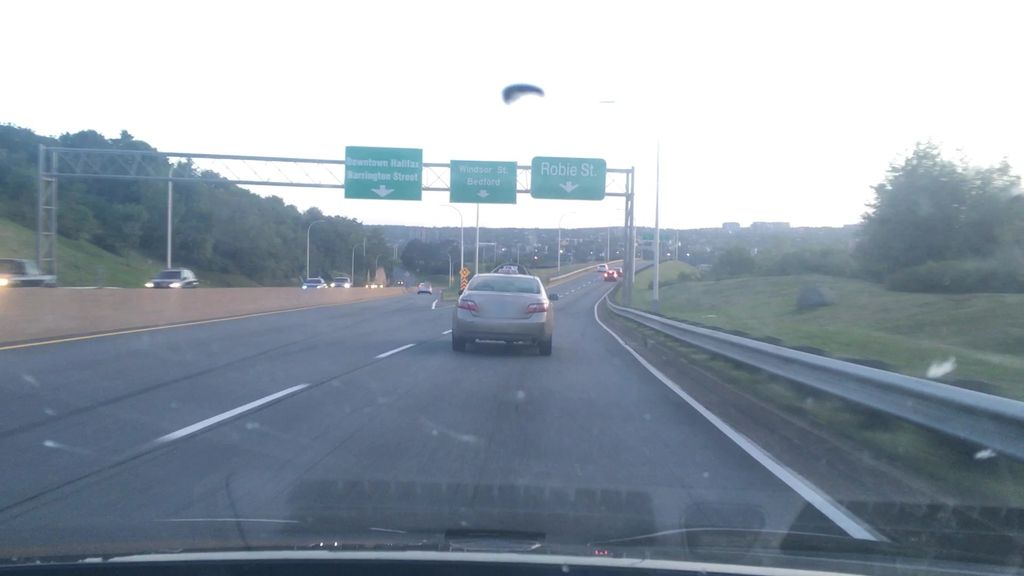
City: halifax